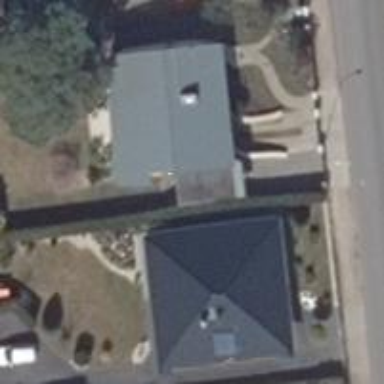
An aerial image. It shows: Detached building with hipped roof. The roof is oriented along the structure and is colored black.